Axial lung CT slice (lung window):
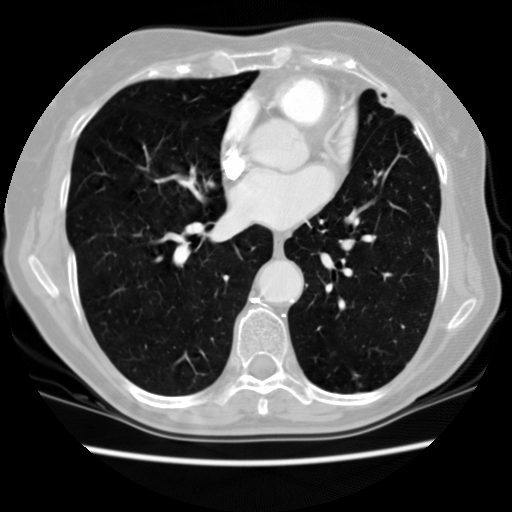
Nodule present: no